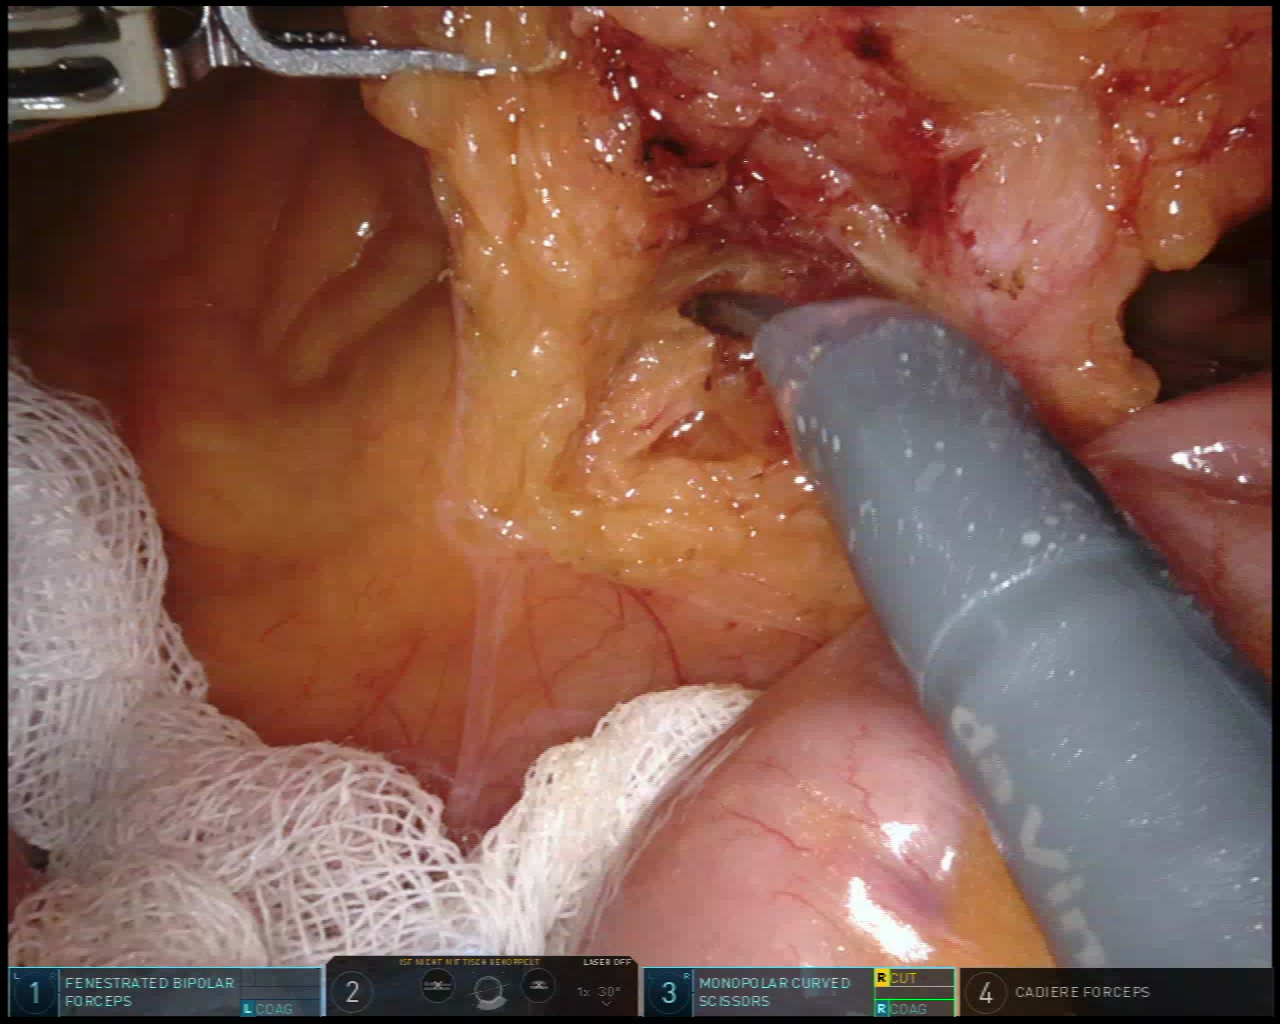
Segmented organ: inferior_mesenteric_artery
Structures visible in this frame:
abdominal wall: no
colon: no
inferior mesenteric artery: yes
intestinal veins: no
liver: no
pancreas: no
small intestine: yes
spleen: no
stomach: no
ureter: no
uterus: no
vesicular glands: no